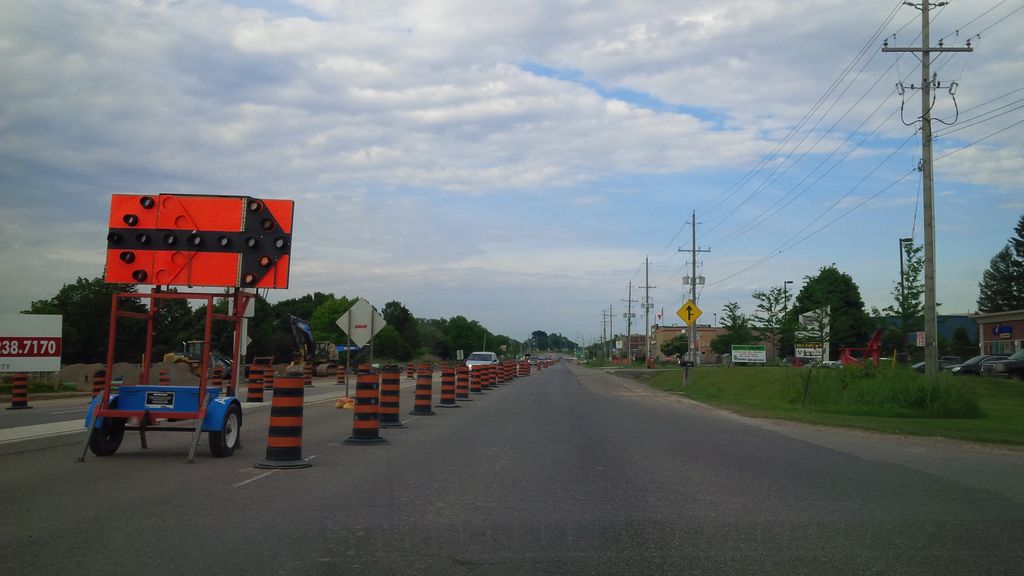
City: hamilton